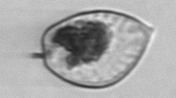
Label: Prorocentrum_micans